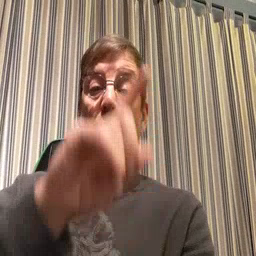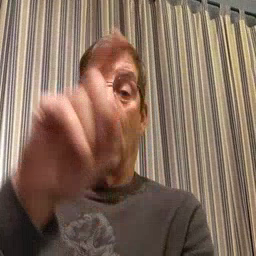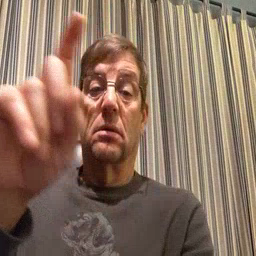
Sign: closet